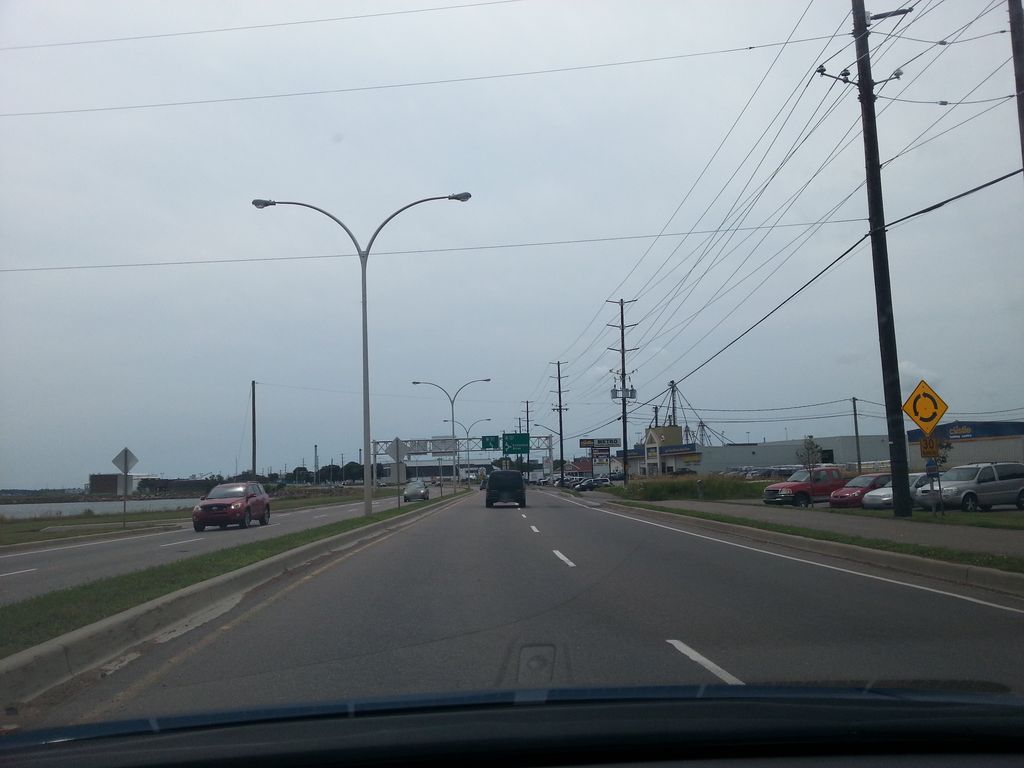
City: charlottetown